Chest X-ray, PA view. Patient: 74 years old, sex F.
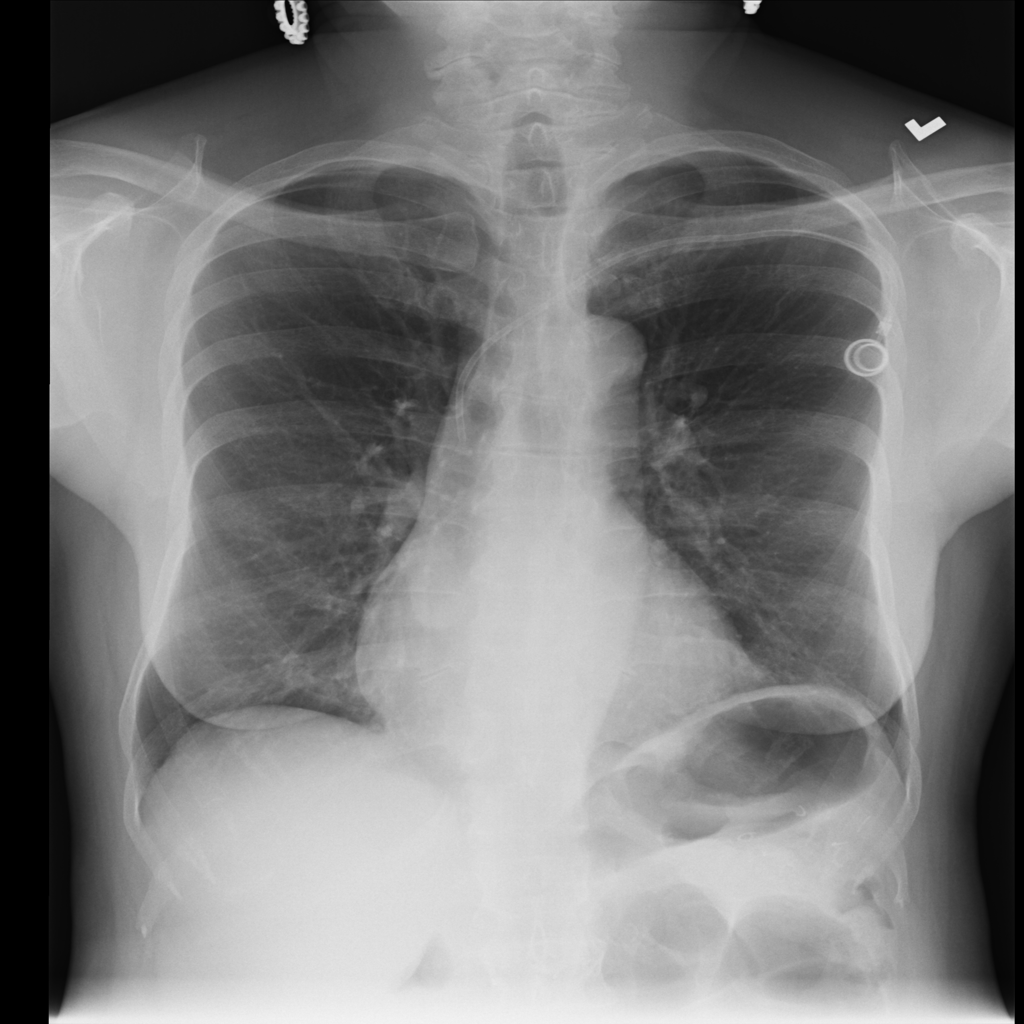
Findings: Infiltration